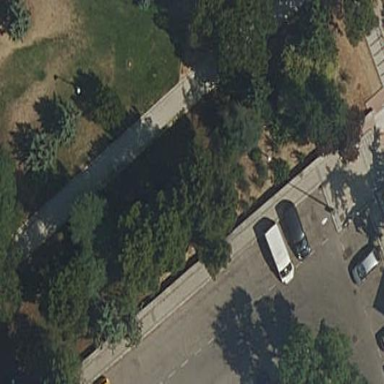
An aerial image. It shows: Grassy garden area with kerb barrier.